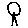
Label: tree